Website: walmart
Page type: billing-address
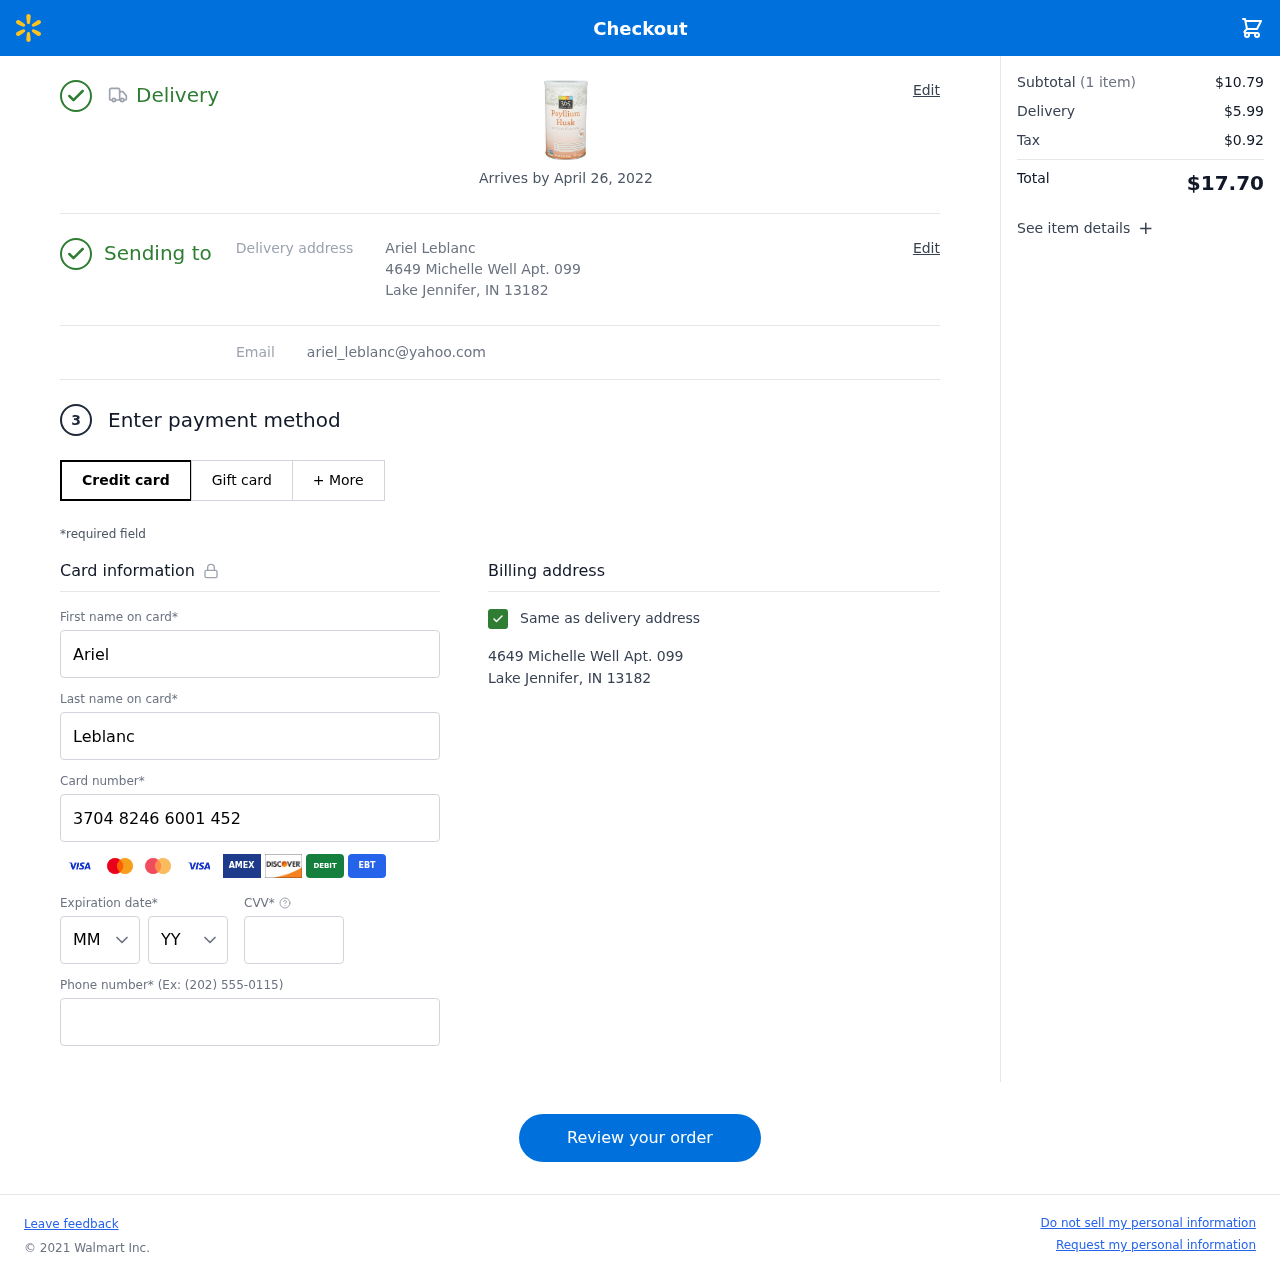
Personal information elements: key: PII_CARD_CVV
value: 5115
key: PII_CARD_EXPIRY_MONTH
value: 10
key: PII_CARD_EXPIRY_YEAR
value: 28
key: PII_CARD_NUMBER
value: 3704 8246 6001 452
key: PII_EMAIL
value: ariel_leblanc@yahoo.com
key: PII_FIRSTNAME
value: Ariel
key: PII_FULLNAME
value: Ariel Leblanc
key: PII_LASTNAME
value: Leblanc
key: PII_PHONE
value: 6489687932
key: PII_STREET
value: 4649 Michelle Well Apt. 099
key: PII_CITY_STATE_ZIP
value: Lake Jennifer, IN 13182
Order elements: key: ORDER_DELIVERY_DATE
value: Arrives by April 26, 2022
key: ORDER_NUM_ITEMS
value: (1 item)
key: ORDER_SUBTOTAL
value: $10.79
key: ORDER_SHIPPING_COST
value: $5.99
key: ORDER_TAX
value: $0.92
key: ORDER_TOTAL
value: $17.70